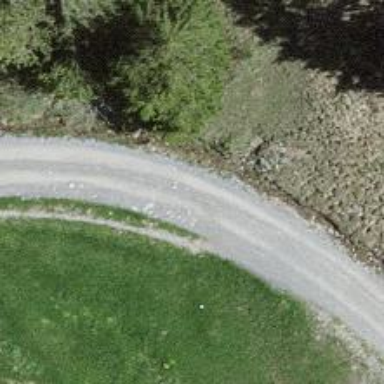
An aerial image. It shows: Gravel track with grade 2 quality.